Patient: sex M, age 66
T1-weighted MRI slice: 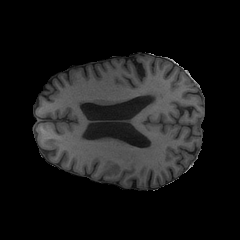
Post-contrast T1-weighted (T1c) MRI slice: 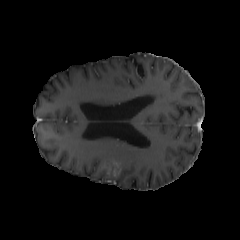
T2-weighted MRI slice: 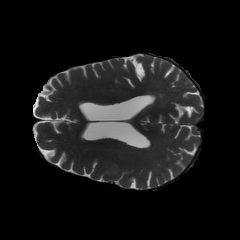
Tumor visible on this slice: yes
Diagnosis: Glioblastoma, IDH-wildtype
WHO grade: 4